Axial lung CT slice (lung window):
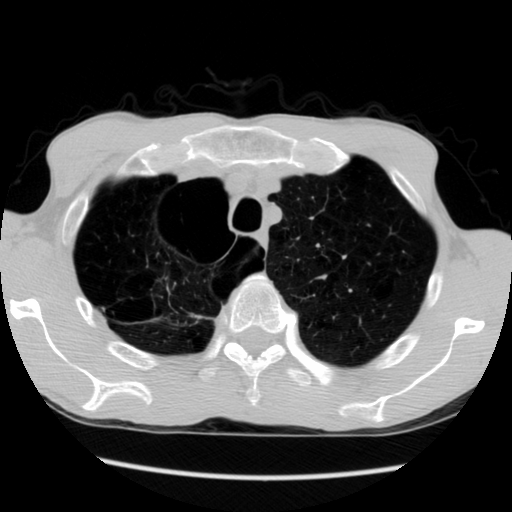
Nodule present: no